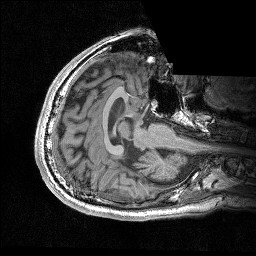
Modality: T1w
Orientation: axial